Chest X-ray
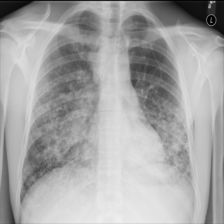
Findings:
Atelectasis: negative
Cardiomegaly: negative
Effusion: negative
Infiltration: positive
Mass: negative
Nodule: positive
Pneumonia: negative
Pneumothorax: negative
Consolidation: negative
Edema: negative
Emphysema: negative
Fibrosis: negative
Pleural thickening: negative
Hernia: negative